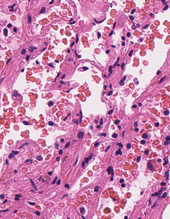
Tumor epithelial tissue: no
Tumor-associated stroma tissue: no
Normal tissue: yes